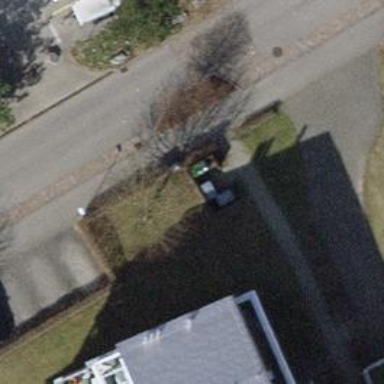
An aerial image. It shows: Street cabinet.